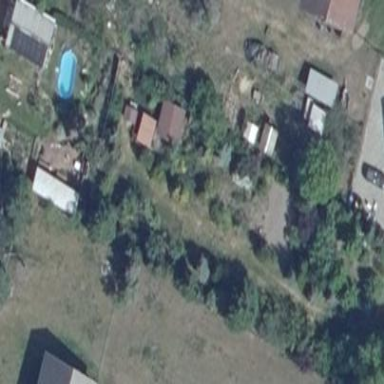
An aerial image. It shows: Garden area designated for leisure land.